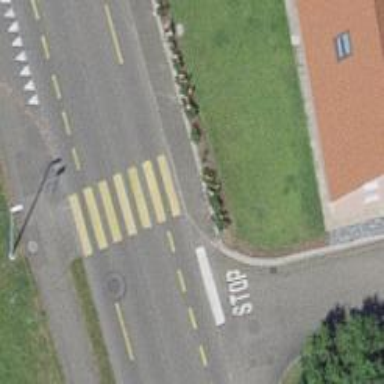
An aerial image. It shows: Zebra crossing on the road.